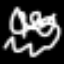
Label: squiggle